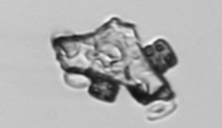
Label: Delphineis